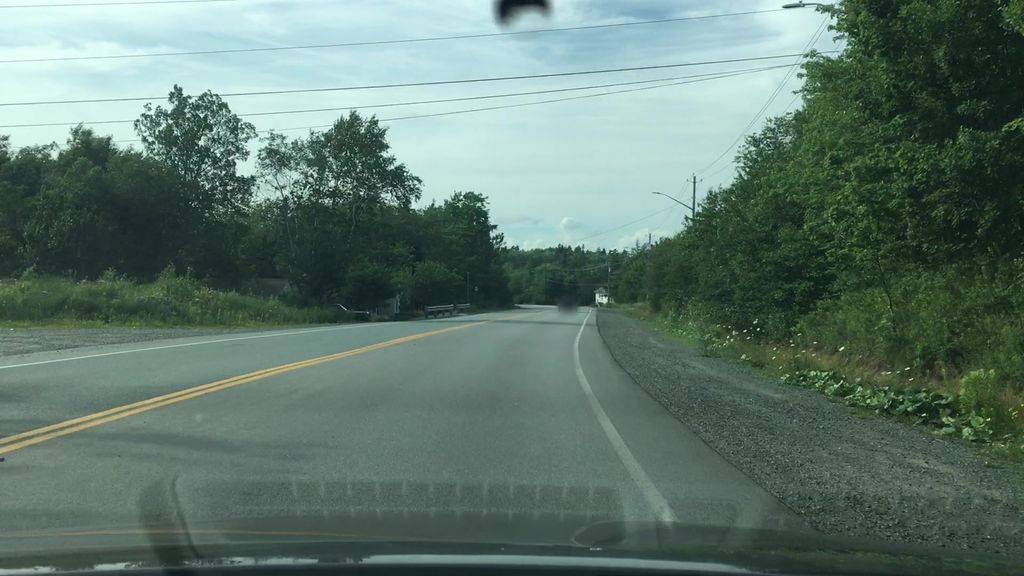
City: halifax